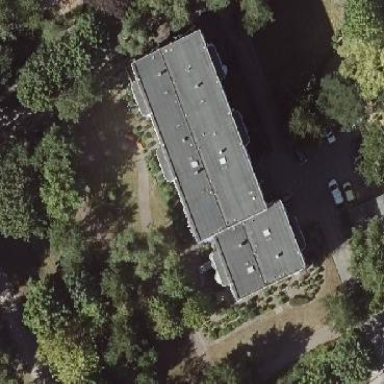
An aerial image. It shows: Flat-roofed apartment building.